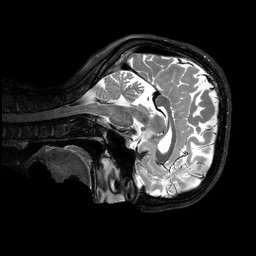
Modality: T2w
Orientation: sagittal